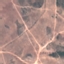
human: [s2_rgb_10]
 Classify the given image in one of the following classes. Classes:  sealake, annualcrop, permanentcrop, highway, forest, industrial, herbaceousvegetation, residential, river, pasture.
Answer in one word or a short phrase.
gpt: HerbaceousVegetation